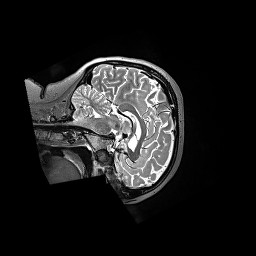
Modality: T2w
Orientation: sagittal
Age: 38
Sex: female
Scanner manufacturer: siemens
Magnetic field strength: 3 T
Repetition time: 3.2 s
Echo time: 0.564 s